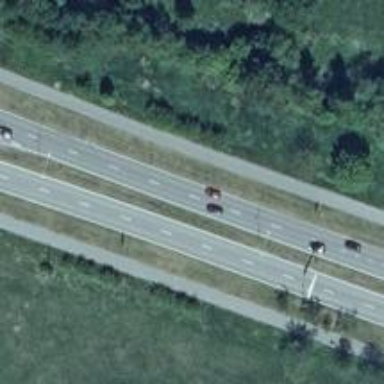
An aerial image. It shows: Asphalt road classified as primary highway.